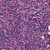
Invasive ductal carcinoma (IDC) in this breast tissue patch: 1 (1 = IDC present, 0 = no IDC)